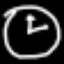
Label: clock